The image folds the raw vibration samples of a bearing signal into a 2-D grayscale square (signal-to-image encoding). Based on the visible evidence, which condition applies: normal, inner_race, outer_race, ball?
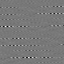
Answer: outer_race